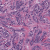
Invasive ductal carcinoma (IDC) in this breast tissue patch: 1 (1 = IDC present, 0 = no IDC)